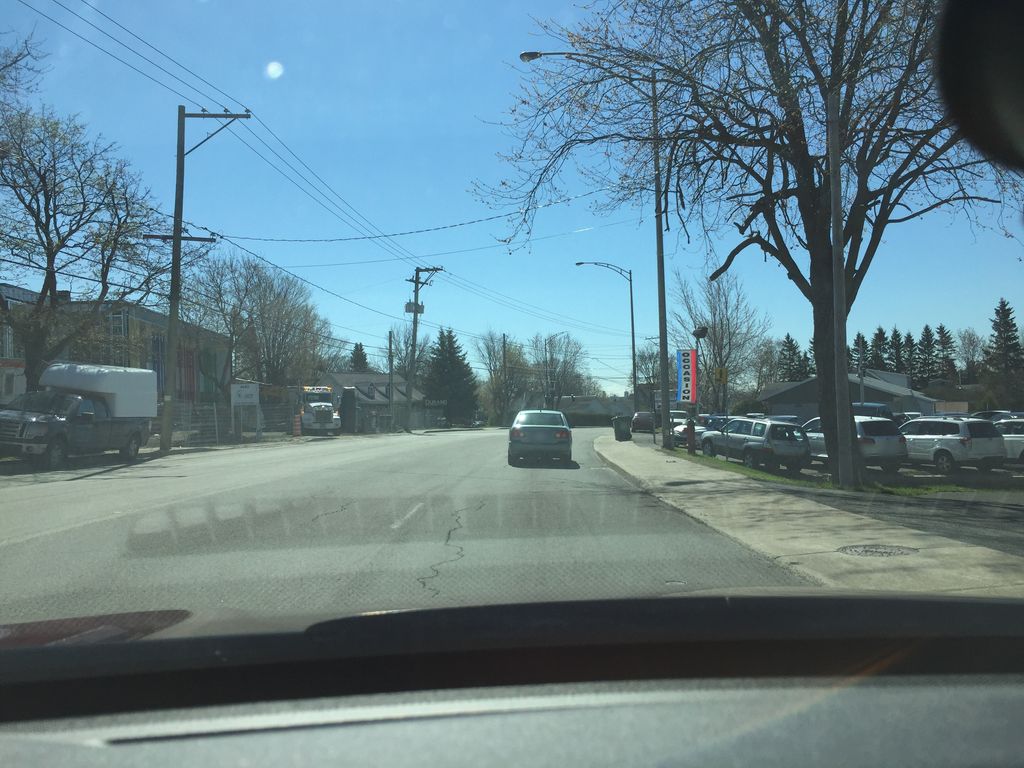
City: quebec_city